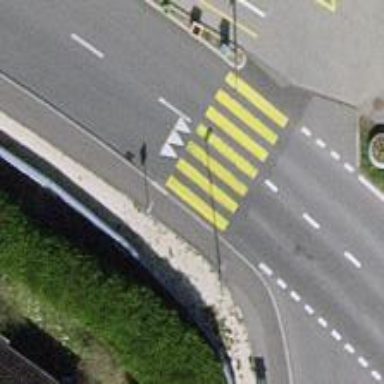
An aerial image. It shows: Zebra crossing on the road.